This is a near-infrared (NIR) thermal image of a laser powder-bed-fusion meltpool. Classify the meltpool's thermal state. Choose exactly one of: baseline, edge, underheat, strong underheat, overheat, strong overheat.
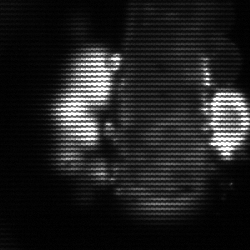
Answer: strong underheat